Question: I have with my javafx application if I to .
1) My application is completly written in english, and a language apart from english should never be supported. The FULLSCREEN-Message is displayed in german (my OS language). Can I change the language of this message for all Plattforms, no matter what language the user has?
2) The font-size is a way too big, can I change it via CSS? What css class selects this text?
Here is a screenshot to visualize my problem(s).

Thank you for reading =)
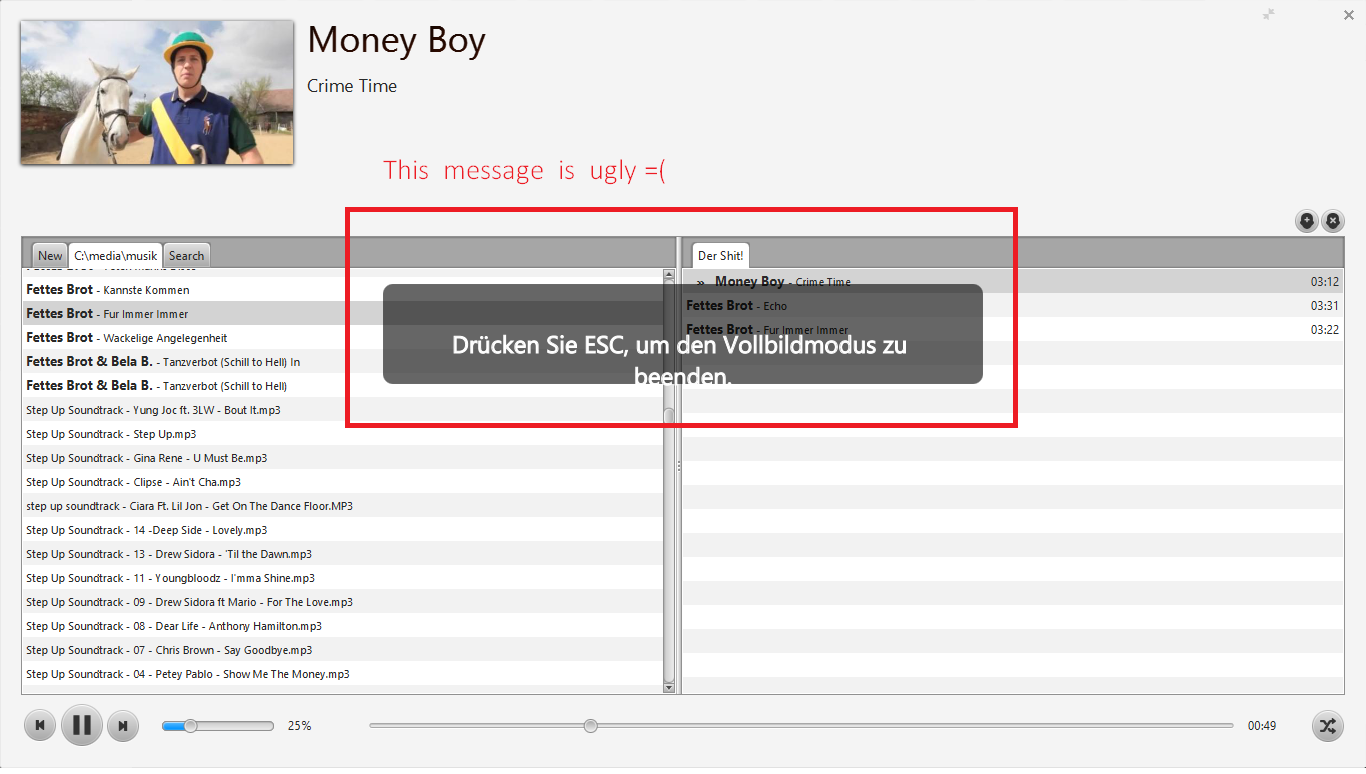
Answer: I don't think the message can be styled or disabled in JavaFX 2.2, see <URL>.
For the language, use 'Locale.setDefault(...)', . If the langauage you set is supported, it will work (works for me on Windows 7 - Java 7 - JavaFX 2.2).
And to nag a bit: If I set 'Locale' to 'GERMAN' it does indeed display outside the box, just like your picture >:(